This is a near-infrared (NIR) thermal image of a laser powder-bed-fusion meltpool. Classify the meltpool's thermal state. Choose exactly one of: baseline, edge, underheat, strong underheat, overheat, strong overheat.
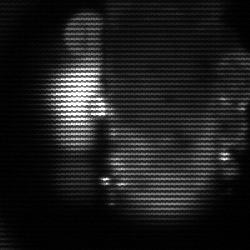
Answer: strong underheat